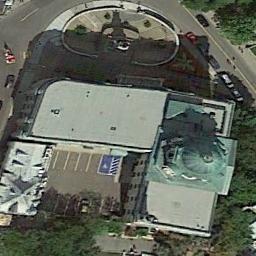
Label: church